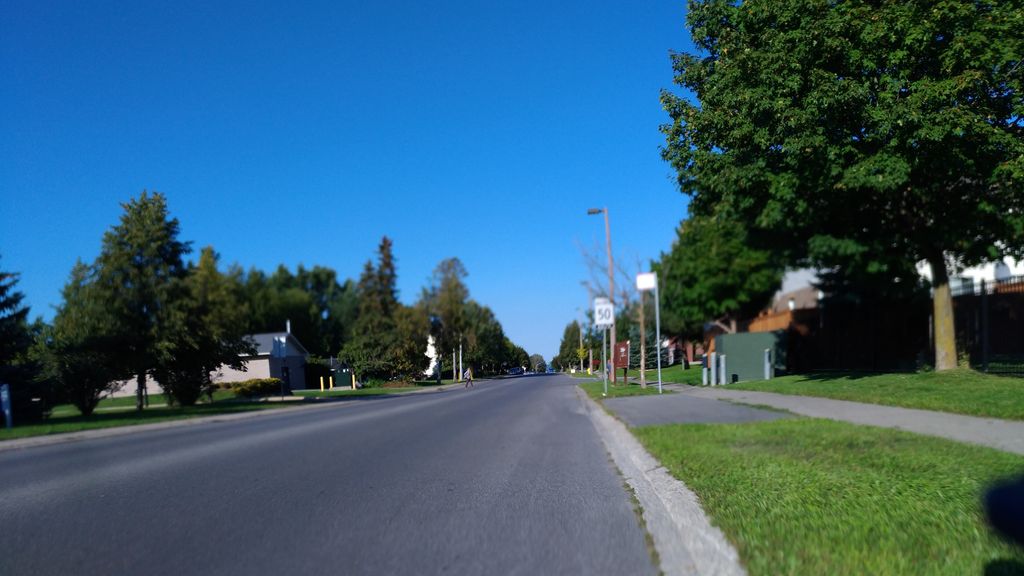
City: ottawa-gatineau